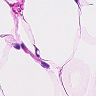
Metastatic tissue present: no